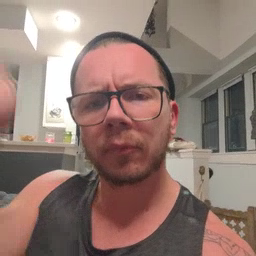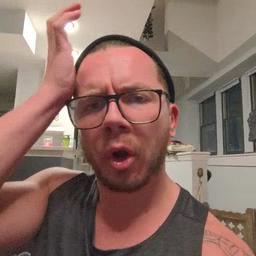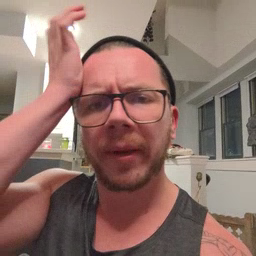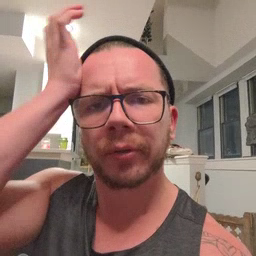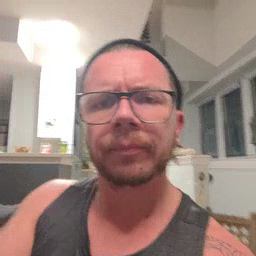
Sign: garbage